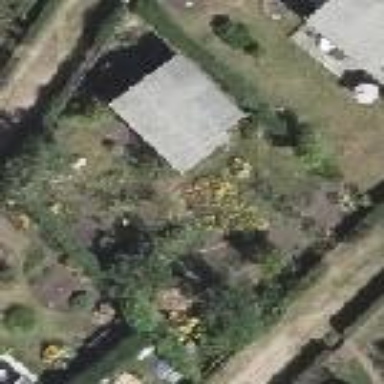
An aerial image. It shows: Plot in the allotments.